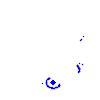
Particle: electron